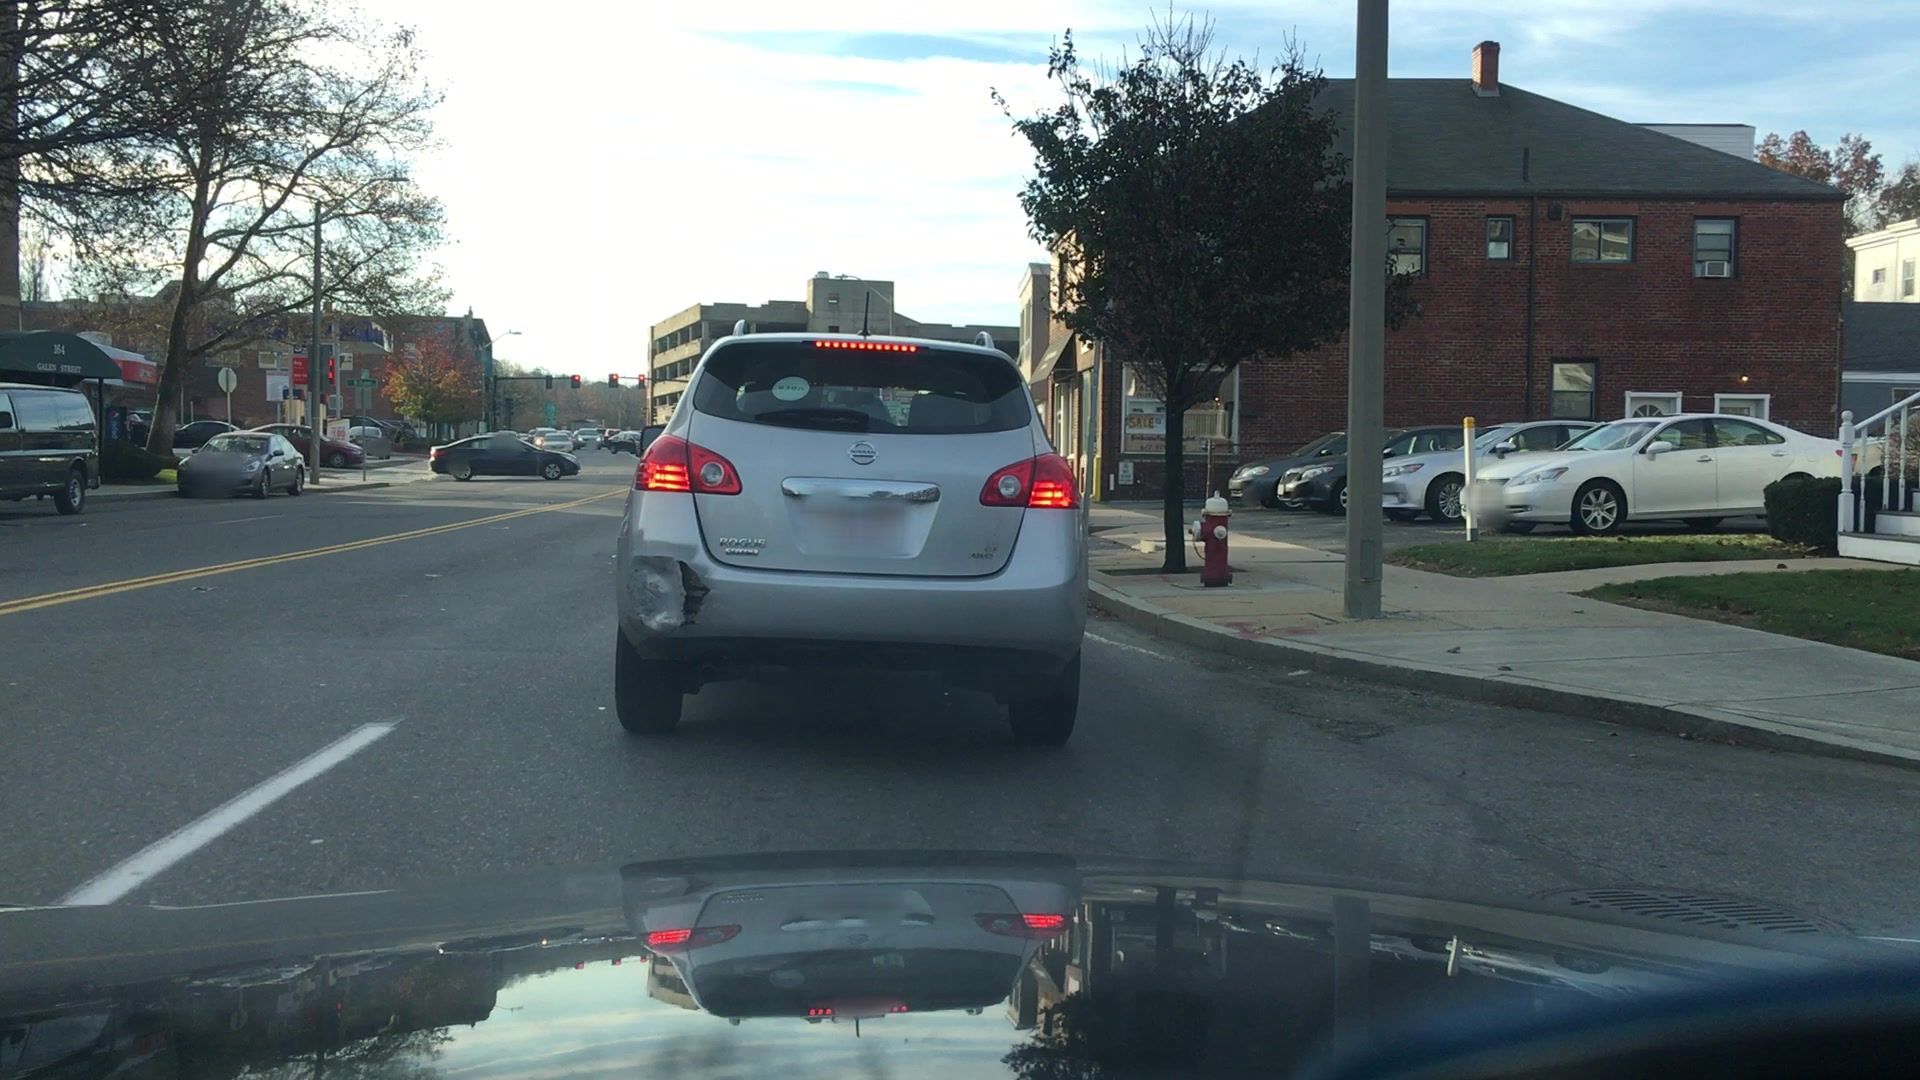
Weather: snowy
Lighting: day
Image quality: good
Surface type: driving surface
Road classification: footway
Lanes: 2
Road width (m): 12.2
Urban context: urban centre
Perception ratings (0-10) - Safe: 4.62, Lively: 6.19, Beautiful: 4.36, Boring: 2.68, Depressing: 3.13, Wealthy: 4.93